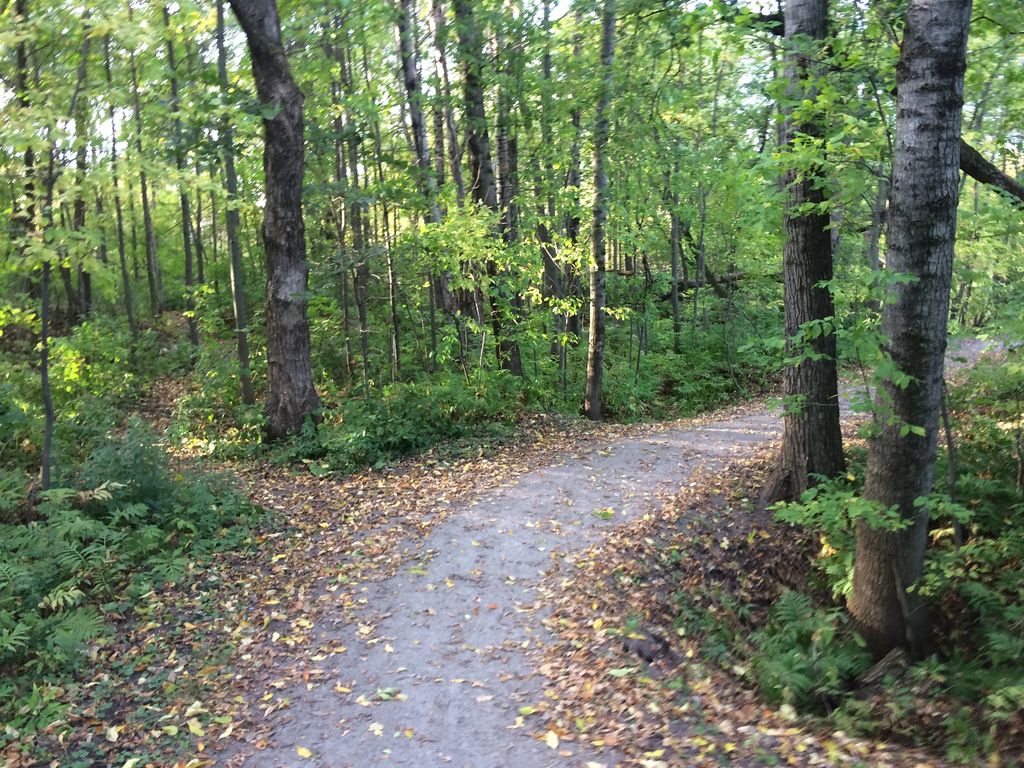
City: quebec_city